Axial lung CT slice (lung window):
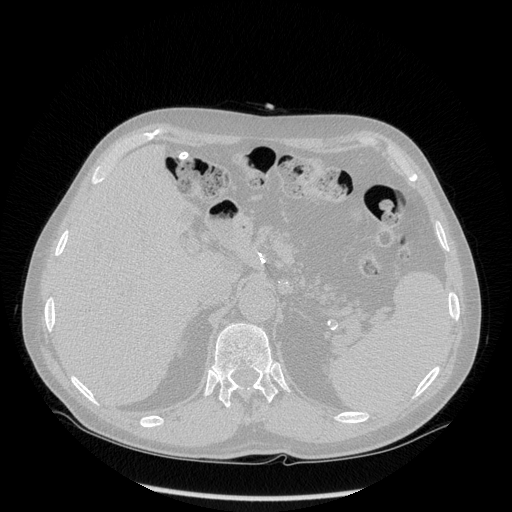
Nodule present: no